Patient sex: F
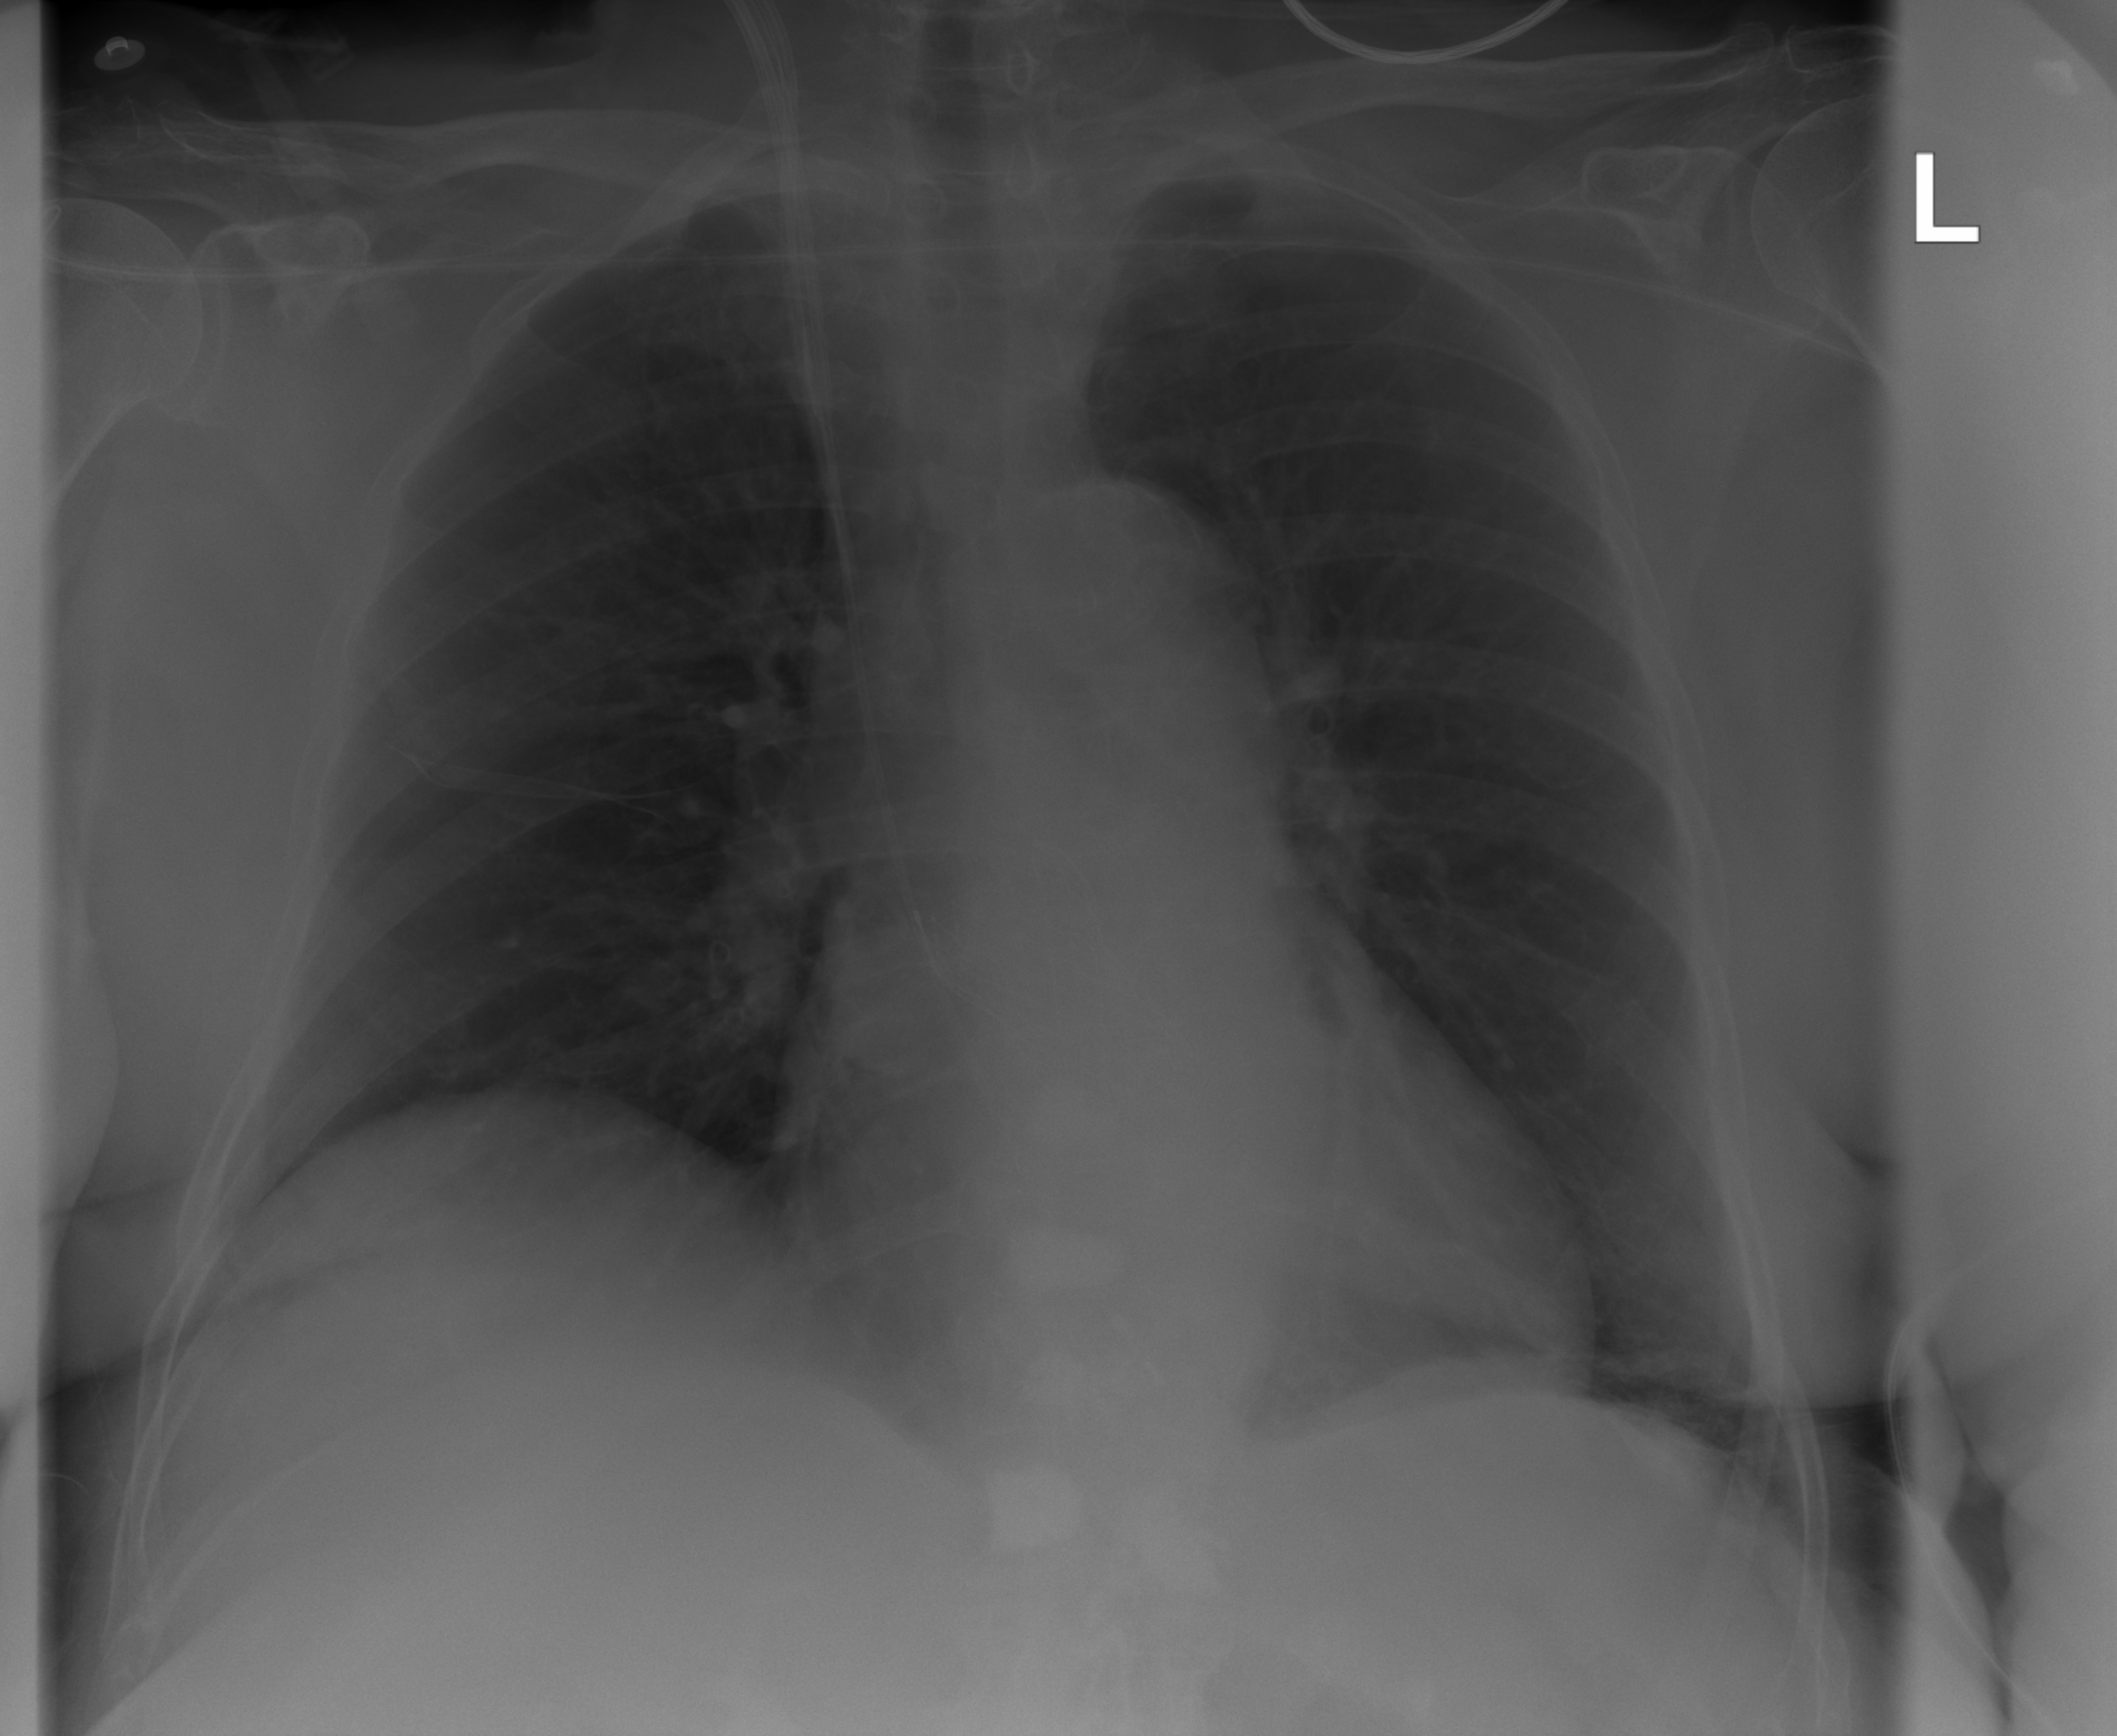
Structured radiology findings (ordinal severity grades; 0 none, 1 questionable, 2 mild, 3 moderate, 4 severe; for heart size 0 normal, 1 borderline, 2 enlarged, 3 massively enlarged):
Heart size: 1
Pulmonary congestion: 0
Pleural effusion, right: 1
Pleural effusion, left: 0
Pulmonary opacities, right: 0
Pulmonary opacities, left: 0
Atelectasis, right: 2
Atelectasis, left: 0